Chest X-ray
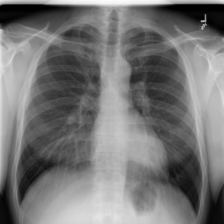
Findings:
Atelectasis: negative
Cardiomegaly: negative
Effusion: negative
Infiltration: negative
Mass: negative
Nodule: negative
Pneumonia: negative
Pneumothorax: negative
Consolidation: negative
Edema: negative
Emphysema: negative
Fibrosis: negative
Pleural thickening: negative
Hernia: negative